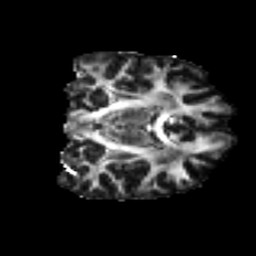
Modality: FA
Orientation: coronal
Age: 33
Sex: female
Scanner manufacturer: ge
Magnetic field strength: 3 T
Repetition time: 7.8 s
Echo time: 0.0606 s